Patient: sex M, age 43
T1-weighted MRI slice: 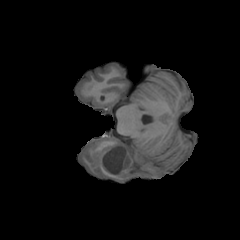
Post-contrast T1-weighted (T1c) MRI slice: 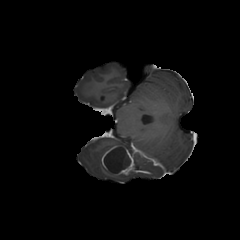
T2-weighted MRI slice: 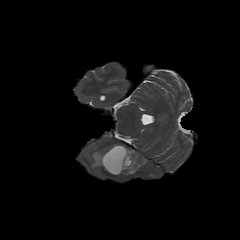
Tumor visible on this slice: yes
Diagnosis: Glioblastoma, IDH-wildtype
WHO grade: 4